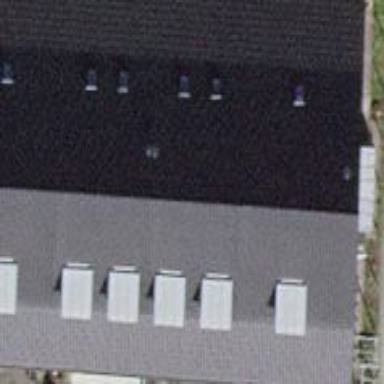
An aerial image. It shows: Terrace building with gabled roof.